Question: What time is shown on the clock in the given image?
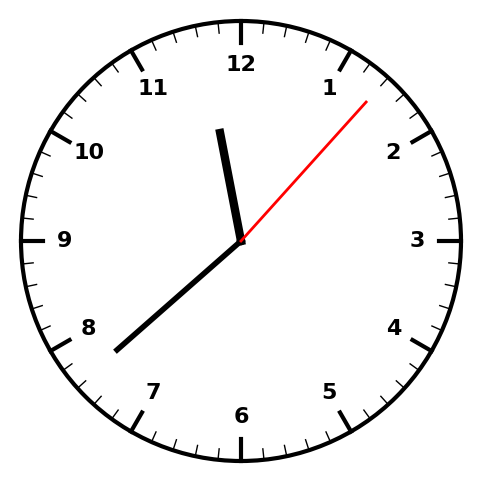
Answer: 11:38:07